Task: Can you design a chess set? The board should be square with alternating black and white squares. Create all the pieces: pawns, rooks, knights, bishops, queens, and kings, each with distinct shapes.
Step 3984:
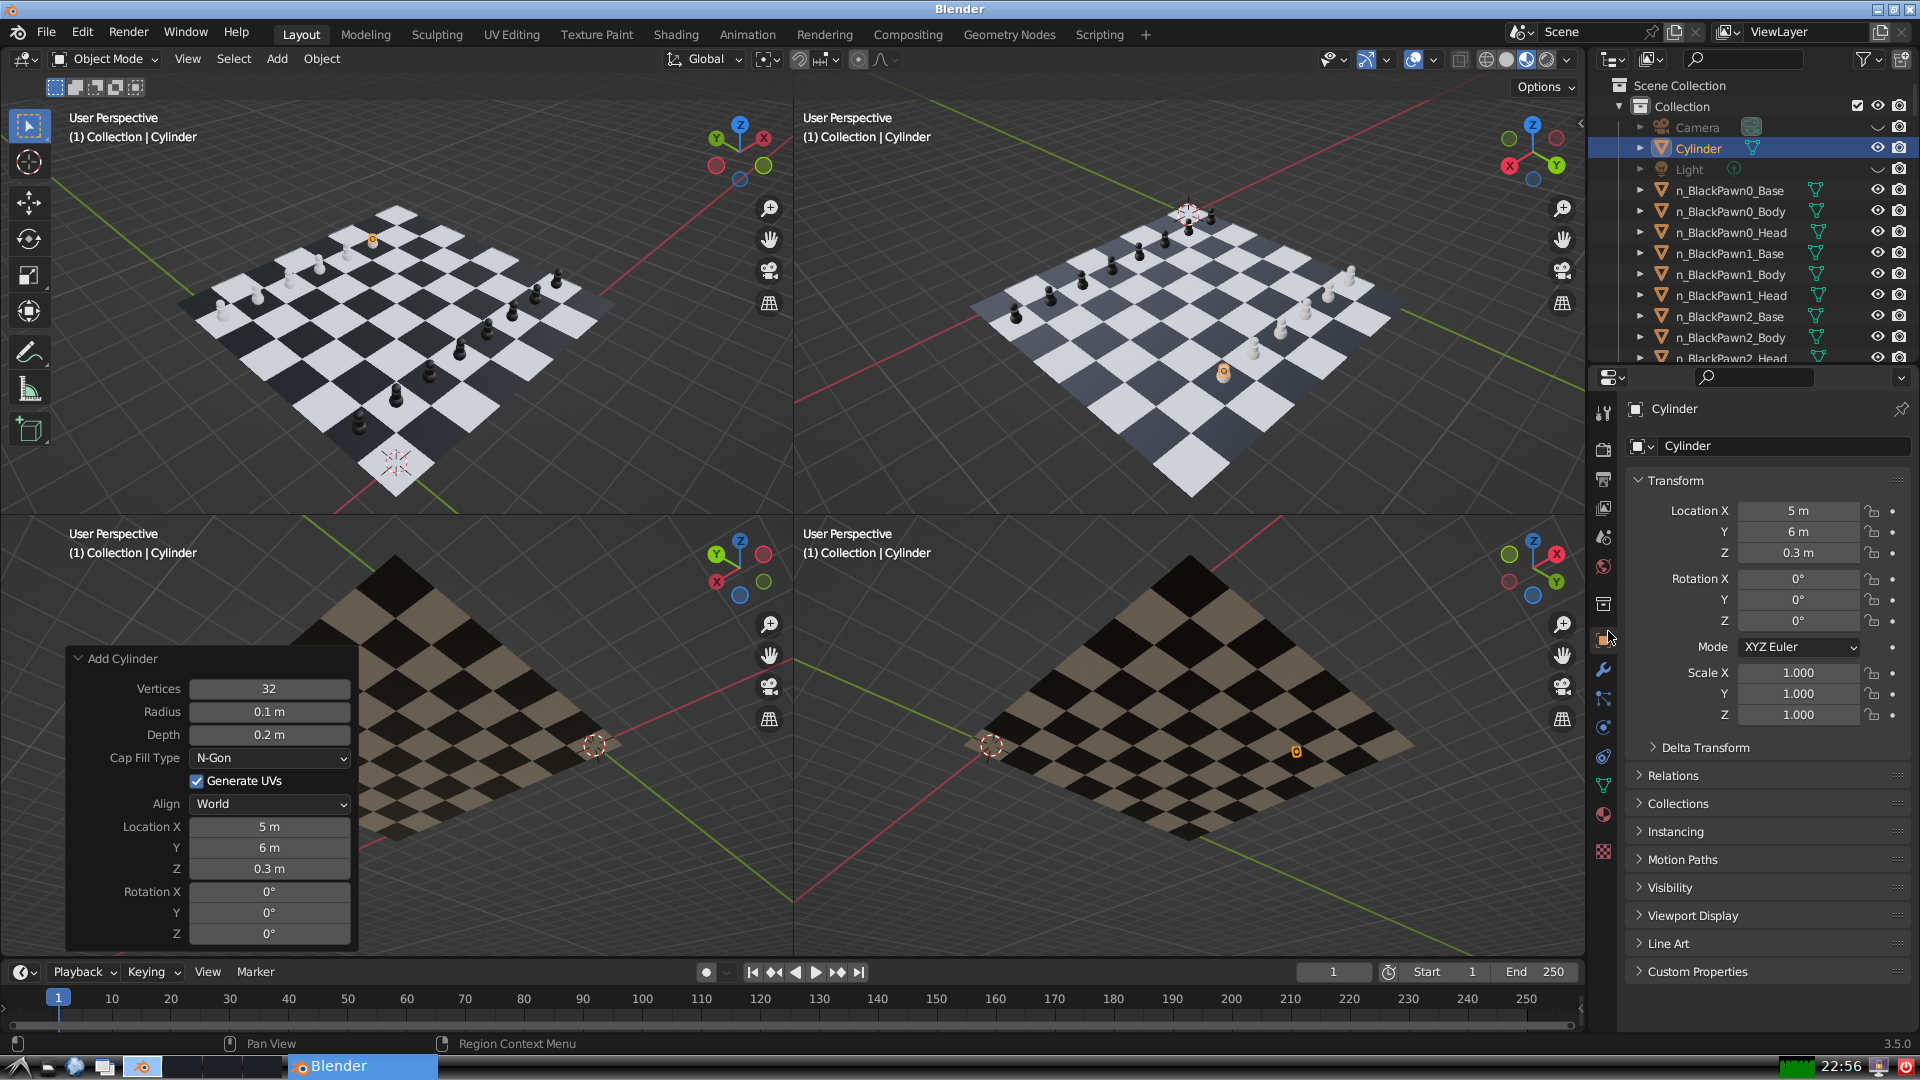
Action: {"mouse_move": [1732, 445]}